Question: After running Canny edge detector on an image i'm getting clear lines. But the Hough line function seems to be missing out on pretty prominent lines when run on the Canny edgemap image.
I'm keeping only vertical and horizontal Hough lines (a tolerance of 15 degrees). Lots of extra lines are coming up but clearly visible lines bounding the rectangles are not being picked up.
Here's the snippet:
'''
cvCanny( img, canny, 0, 100, 3 );
lines = cvHoughLines2( canny, storage, CV_HOUGH_PROBABILISTIC, 1, CV_PI/180, 35, 20, 10 );
'''
The main intention is to detect the rectangular boxes that denote the nodes of the linked list. However the squares.c sample program will detect only perfect rectangles, not if an arrowhead is touching the rectangle boundary.
Could you please explain the sort of changes to Hough line function which will help me get hough lines corresponding to clearly visible lines in Canny edge image?

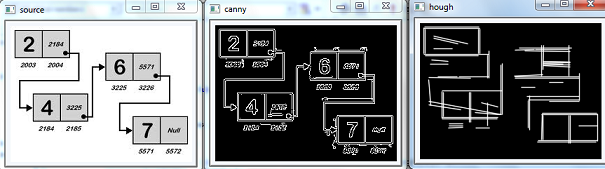
Answer: ---
(<URL>
Preprocessing steps:
1. Thresholding the image,
2. Use connected-component
3. From the connected-component results, detect and remove the small objects - the sets of four-digits below and in the middle of each box.
---
If you want to detect only perfectly horizontal and vertical lines, my suggestion is to perform horizontal and vertical edge enhancement (via convolution) before Hough transform.
This will make the true lines more likely to "peak" in the Hough-projection, and increases the chance of the line being picked up by OpenCV.
The steps would be:
1. Compute Canny edge image from input
2. Apply horizontal Sobel filtering on Canny edge image
3. Apply Hough line detection on horizontally-enhanced edge image.
4. Apply vertical Sobel filtering on Canny edge image. (Note: use step 1's result, not step 2's)
5. Apply Hough line detection on vertically-enhanced edge image.
6. Combine the horizontal and vertical lines and present the result.